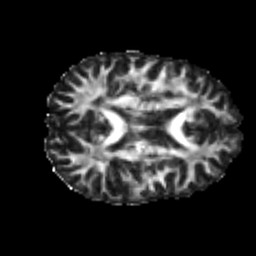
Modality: FA
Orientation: axial
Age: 20
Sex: male
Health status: healthy
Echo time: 0.074 s